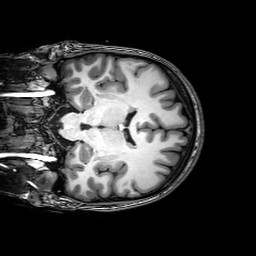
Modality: T1w
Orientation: coronal
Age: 22
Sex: male
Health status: healthy
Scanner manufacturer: philips
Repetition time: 0.008164 s
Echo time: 0.00373 s